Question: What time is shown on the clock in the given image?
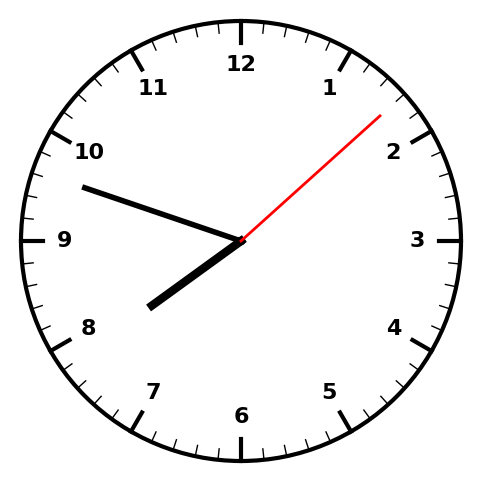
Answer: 07:48:08